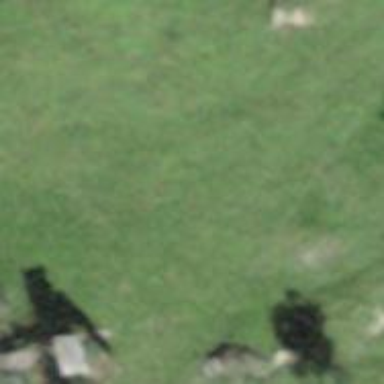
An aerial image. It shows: Isolated dwelling in the countryside.